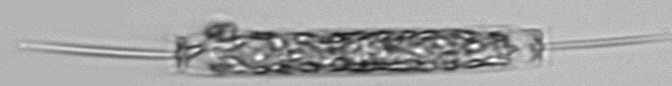
Label: Ditylum_brightwellii